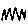
Label: zigzag